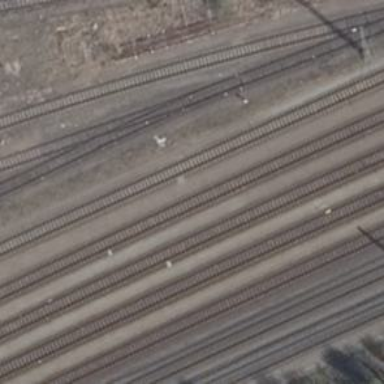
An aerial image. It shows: Rail siding with electrified contact lines for trains.